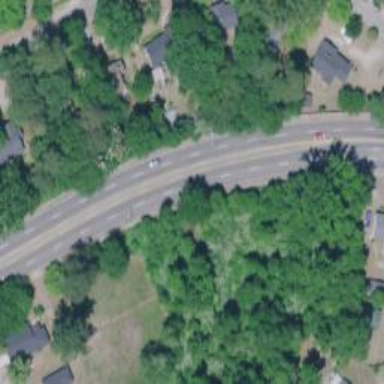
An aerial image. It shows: Secondary road with asphalt surface.